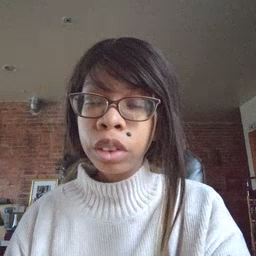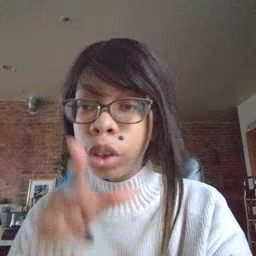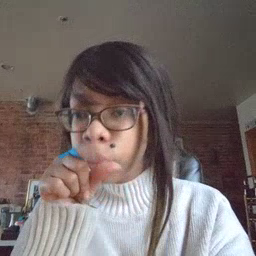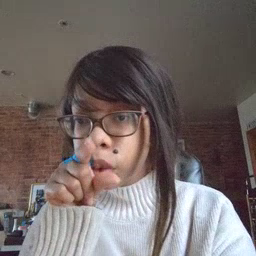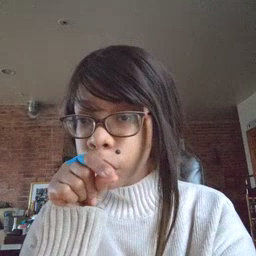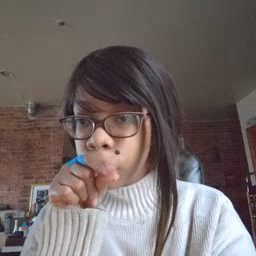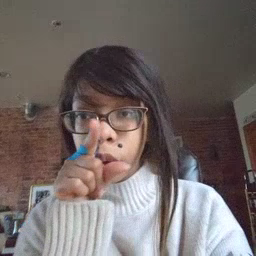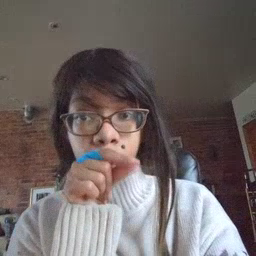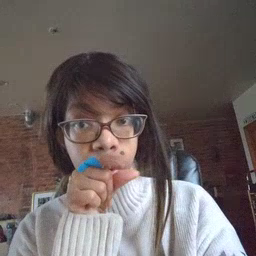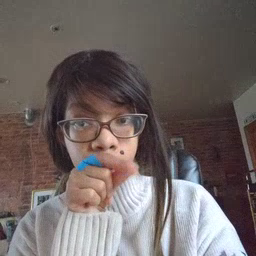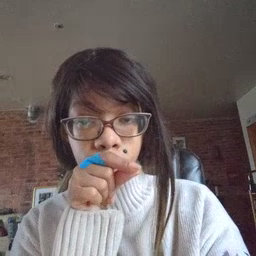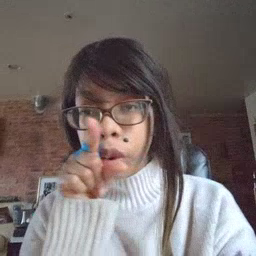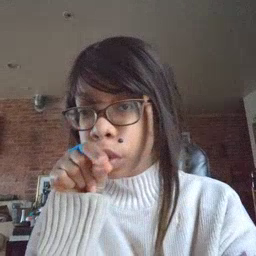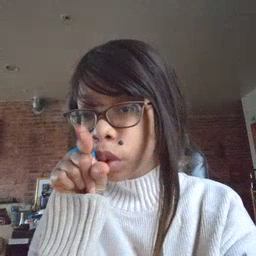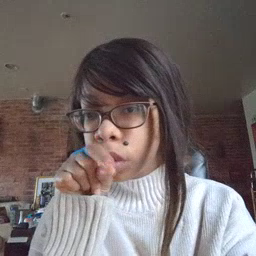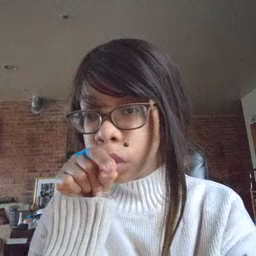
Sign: bird